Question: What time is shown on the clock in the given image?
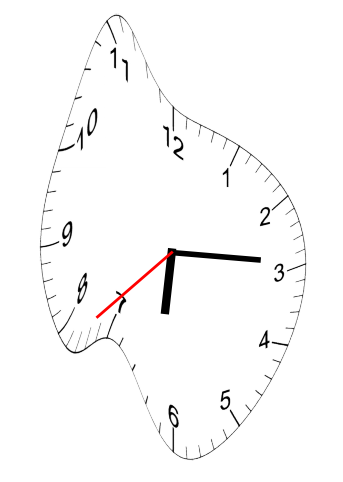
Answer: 06:14:38